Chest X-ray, PA view. Patient: 58 years old, sex F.
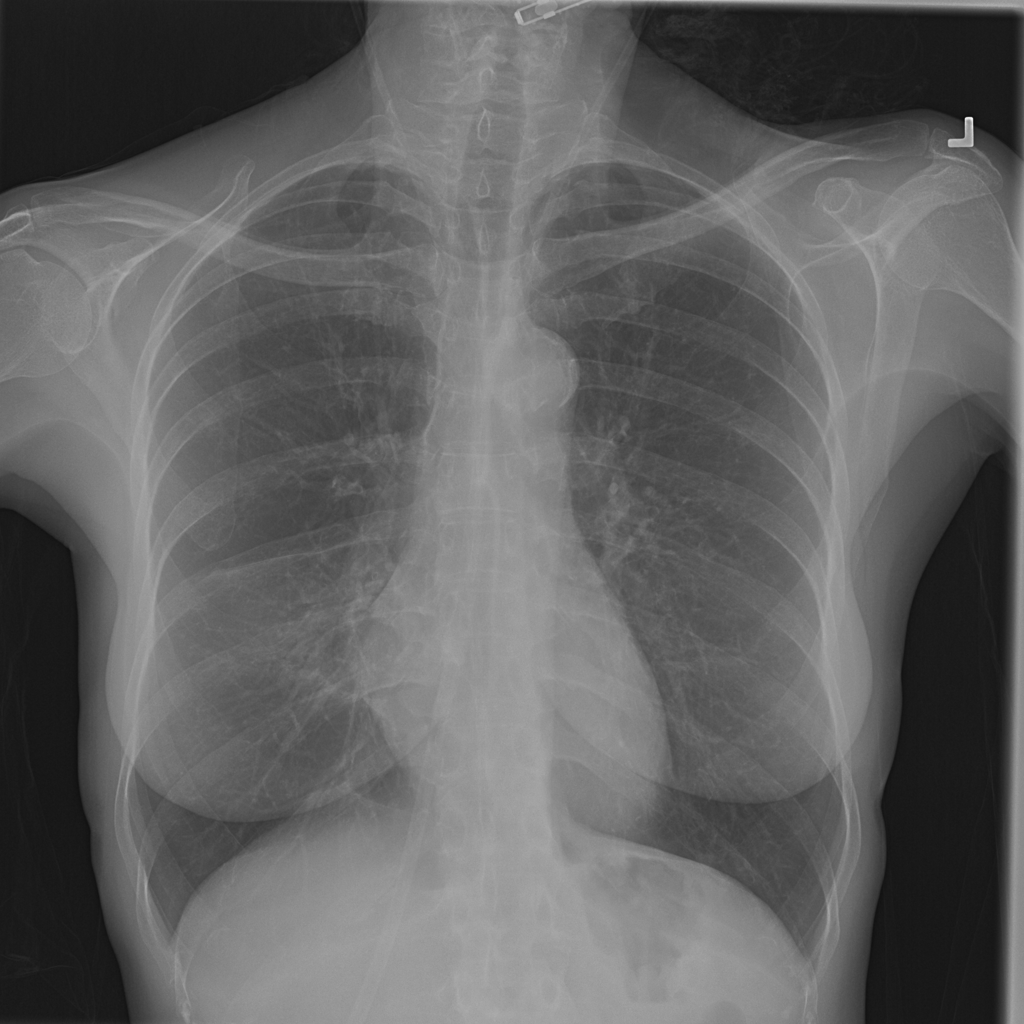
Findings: Nodule